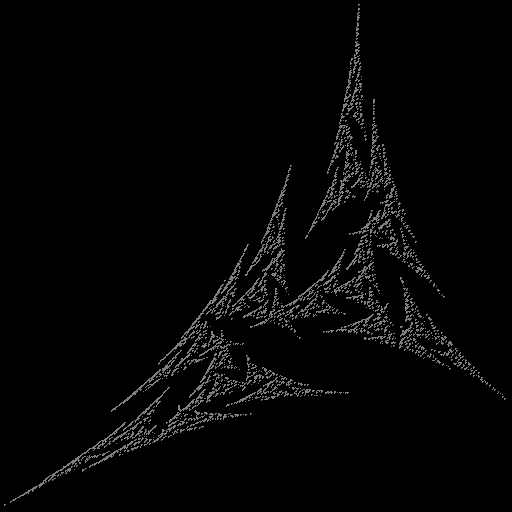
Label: snowcap